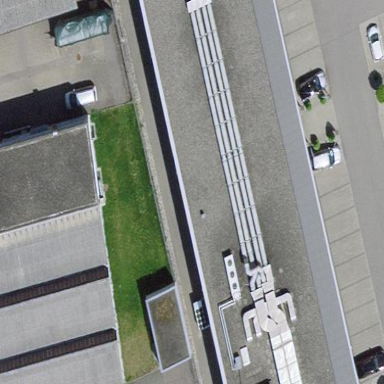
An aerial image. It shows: Industrial building.